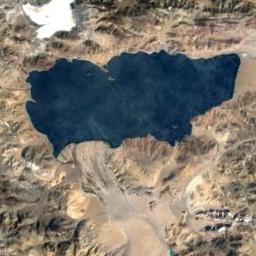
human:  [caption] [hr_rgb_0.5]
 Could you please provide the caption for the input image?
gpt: The ground is uneven around the lake .

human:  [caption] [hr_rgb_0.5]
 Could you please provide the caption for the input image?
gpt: The lakes in the picture vary in size .

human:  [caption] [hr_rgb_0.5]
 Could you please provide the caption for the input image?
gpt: The lake lies in a mountainous area and the water is dark blue .

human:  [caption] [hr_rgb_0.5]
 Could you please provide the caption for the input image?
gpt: The blue lake is in a brown mountain with many ridges .

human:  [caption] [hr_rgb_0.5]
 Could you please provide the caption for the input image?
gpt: There is an irregular blue lake on the brown mountain .